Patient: sex F, age 56
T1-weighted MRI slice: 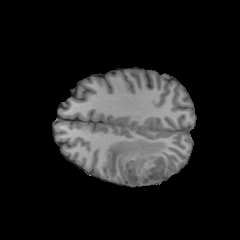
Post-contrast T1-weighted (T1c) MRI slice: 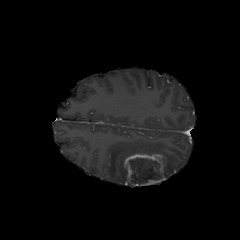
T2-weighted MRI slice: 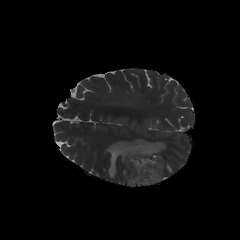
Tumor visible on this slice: yes
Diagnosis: Glioblastoma, IDH-wildtype
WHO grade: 4